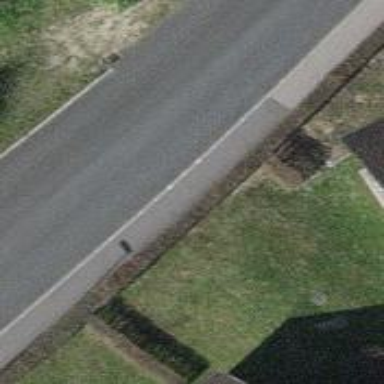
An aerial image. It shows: Sidewalk leading to public transport platform.